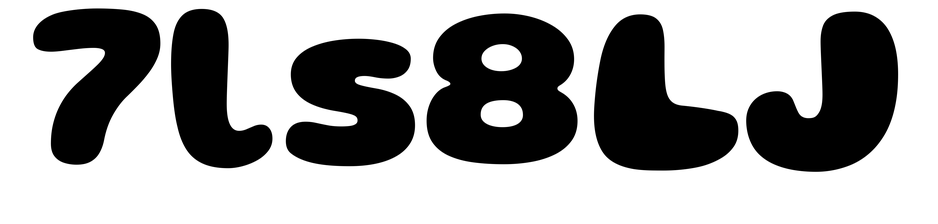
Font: Gluten_ExtraBold